Question: This is the Alliances Activity on my app:

This is the layout for a single row:
'''
<?xml version="1.0" encoding="utf-8"?>
<RelativeLayout xmlns:android="http://schemas.android.com/apk/res/android"
android:layout_width="match_parent"
android:layout_height="match_parent"
android:alignmentMode="alignBounds"
android:orientation="horizontal"
android:useDefaultMargins="true" >
<TextView
android:id="@+id/allc_lstRow_textView1"
android:layout_width="50sp"
android:layout_height="wrap_content"
android:gravity="right"
android:paddingRight="10dp"
android:text="@string/tallc_id"
android:textSize="18sp"/>
<TextView
android:id="@+id/allc_lstRow_textView2"
android:layout_width="140sp"
android:layout_height="wrap_content"
android:layout_toRightOf="@+id/allc_lstRow_textView1"
android:gravity="left"
android:text="@string/lst_item_allc_name"
android:textSize="18sp"/>
<TextView
android:id="@+id/allc_lstRow_invisible"
android:layout_height="wrap_content"
android:layout_toRightOf="@+id/allc_lstRow_textView2"
android:layout_width="1dip"
android:gravity="left"
android:textSize="1sp"/>
<TextView
android:id="@+id/allc_lstRow_textView3"
android:layout_width="fill_parent"
android:layout_height="wrap_content"
android:layout_toRightOf="@+id/allc_lstRow_invisible"
android:layout_gravity="right"
android:gravity="right"
android:text="@string/lst_item_allc_power"
android:textSize="18sp"/>
</RelativeLayout>
'''
And this is the SimpleCursorAdapter with ViewBinder to customize the color of the Alliance (Grey for Neutral, Blue for Ally, Green for Vassal and Red for Enemy):
'''
SimpleCursorAdapter dataAdapter = new SimpleCursorAdapter(
this,
R.layout.lst_row_act_allc,
mCursor,
cols,
to,
0);
dataAdapter.setViewBinder(new SimpleCursorAdapter.ViewBinder() {
@Override
public boolean setViewValue(View view, Cursor cursor, int column) {
if( column == 1 ){
TextView tv = (TextView) view;
String mPltc = cursor.getString(cursor.getColumnIndex("FPLTC"));
if (BuildConfig.DEBUG) {
Log.i(Constants.TAG_ACTALLIANCES, "loadAllianceData(): Alliance Name: "+cursor.getString(cursor.getColumnIndex("FANAME")));
Log.i(Constants.TAG_ACTALLIANCES, "loadAllianceData(): Political Relation: "+mPltc);
}
// Set color of item based on Political Relation
if(mPltc.equals("Ally")){
tv.setTextColor(Color.parseColor("#6699ff"));
String mAN = cursor.getString(cursor.getColumnIndex("FANAME"));
tv.setText(mAN);
}
if(mPltc.equals("Vassal")){
tv.setTextColor(Color.parseColor("#00ff00"));
String mAN = cursor.getString(cursor.getColumnIndex("FANAME"));
tv.setText(mAN);
}
if(mPltc.equals("Enemy")){
tv.setTextColor(Color.parseColor("#ff0000"));
String mAN = cursor.getString(cursor.getColumnIndex("FANAME"));
tv.setText(mAN);
}
if(mPltc.equals("Neutral")){
String mAN = cursor.getString(cursor.getColumnIndex("FANAME"));
tv.setText(mAN);
}
return true;
}
return false;
}
});
'''
Now according to Logcat the TextView holding the alliance name is matching up with the column from the database table denoting the Political Relation:
'''
03-11 21:48:15.229: I/ActAlliances(7823): loadAllianceData(): Alliance Name: IMMORTALS
03-11 21:48:15.328: I/ActAlliances(7823): loadAllianceData(): Political Relation: Neutral
03-11 21:48:15.497: I/ActAlliances(7823): loadAllianceData(): Alliance Name: Legion of Anarchy
03-11 21:48:15.497: I/ActAlliances(7823): loadAllianceData(): Political Relation: Ally
03-11 21:48:15.590: I/ActAlliances(7823): loadAllianceData(): Alliance Name: TheCulture
03-11 21:48:15.590: I/ActAlliances(7823): loadAllianceData(): Political Relation: Enemy
03-11 21:48:15.608: I/ActAlliances(7823): loadAllianceData(): Alliance Name: Rising Storm
03-11 21:48:15.608: I/ActAlliances(7823): loadAllianceData(): Political Relation: Vassal
03-11 21:48:15.647: I/ActAlliances(7823): loadAllianceData(): Alliance Name: NULL ALLIANCE
03-11 21:48:15.647: I/ActAlliances(7823): loadAllianceData(): Political Relation: Neutral
03-11 21:48:15.677: I/ActAlliances(7823): loadAllianceData(): Alliance Name: OMEGA 27
03-11 21:48:15.677: I/ActAlliances(7823): loadAllianceData(): Political Relation: Neutral
'''
Yet, as it stands, there are two problems here:
1. setViewValue() runs no less than 4 times when the ListView is displayed and before the user does anything.
2. The first item in the list (in this case IMMORTALS) is re-colored according to the last color applied (since grey is the default color if the list items, it doesn't really count because the code just displays neutral alliance names without applying a color.
I need to fix these bugs and would appreciate any and all assistance.
NOTE: I didn't use ListActivity because the first two lines (Sector, Number of Alliances) aren't part of the ListView; i'm willing to rethink that decision.
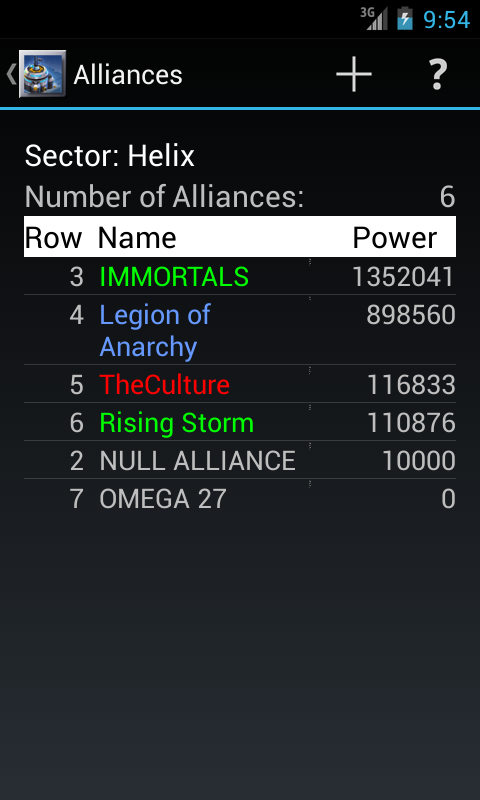
Answer: 1. I don't really see a problem here.
2. Set the text color to the default value in your last statement: if(mPltc.equals("Neutral")){
tv.setTextColor(Color.parseColor("#444444"));
String mAN = cursor.getString(cursor.getColumnIndex("FANAME"));
tv.setText(mAN);
}
Other than that, I would recommend making the code more readable - you do the same thing in every 'if' statement - either extract it to a private method or move it out of the statement.
You could also replace 'if' statements with a 'switch-case' and use 'Enums'.